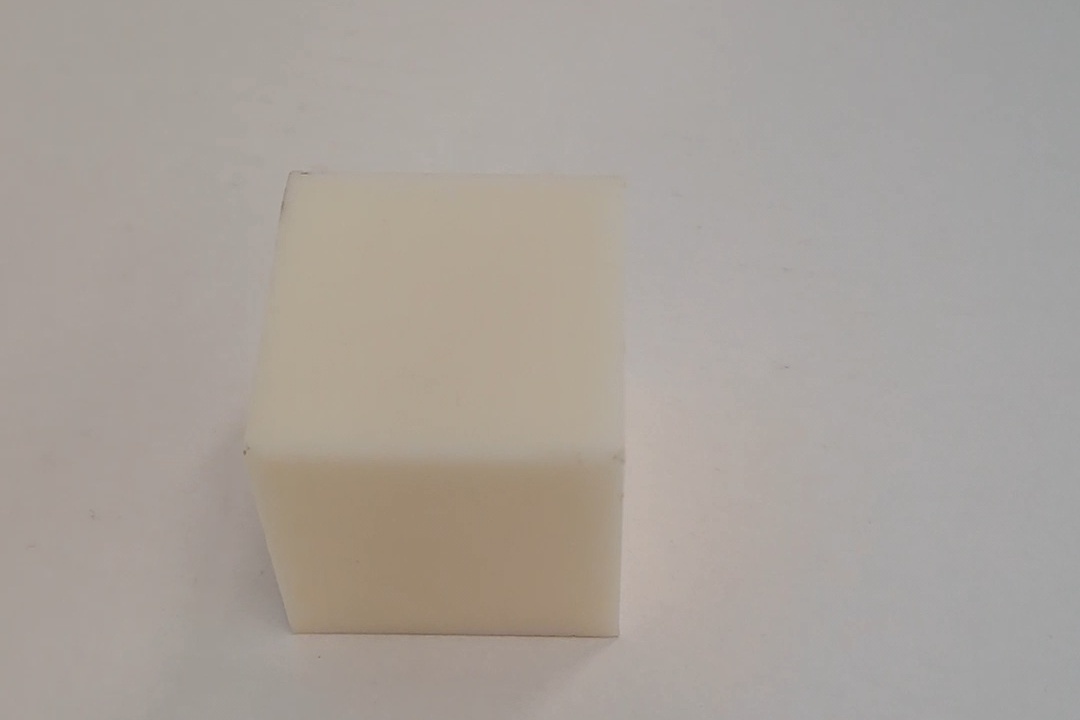
Label: Cuboid